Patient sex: M
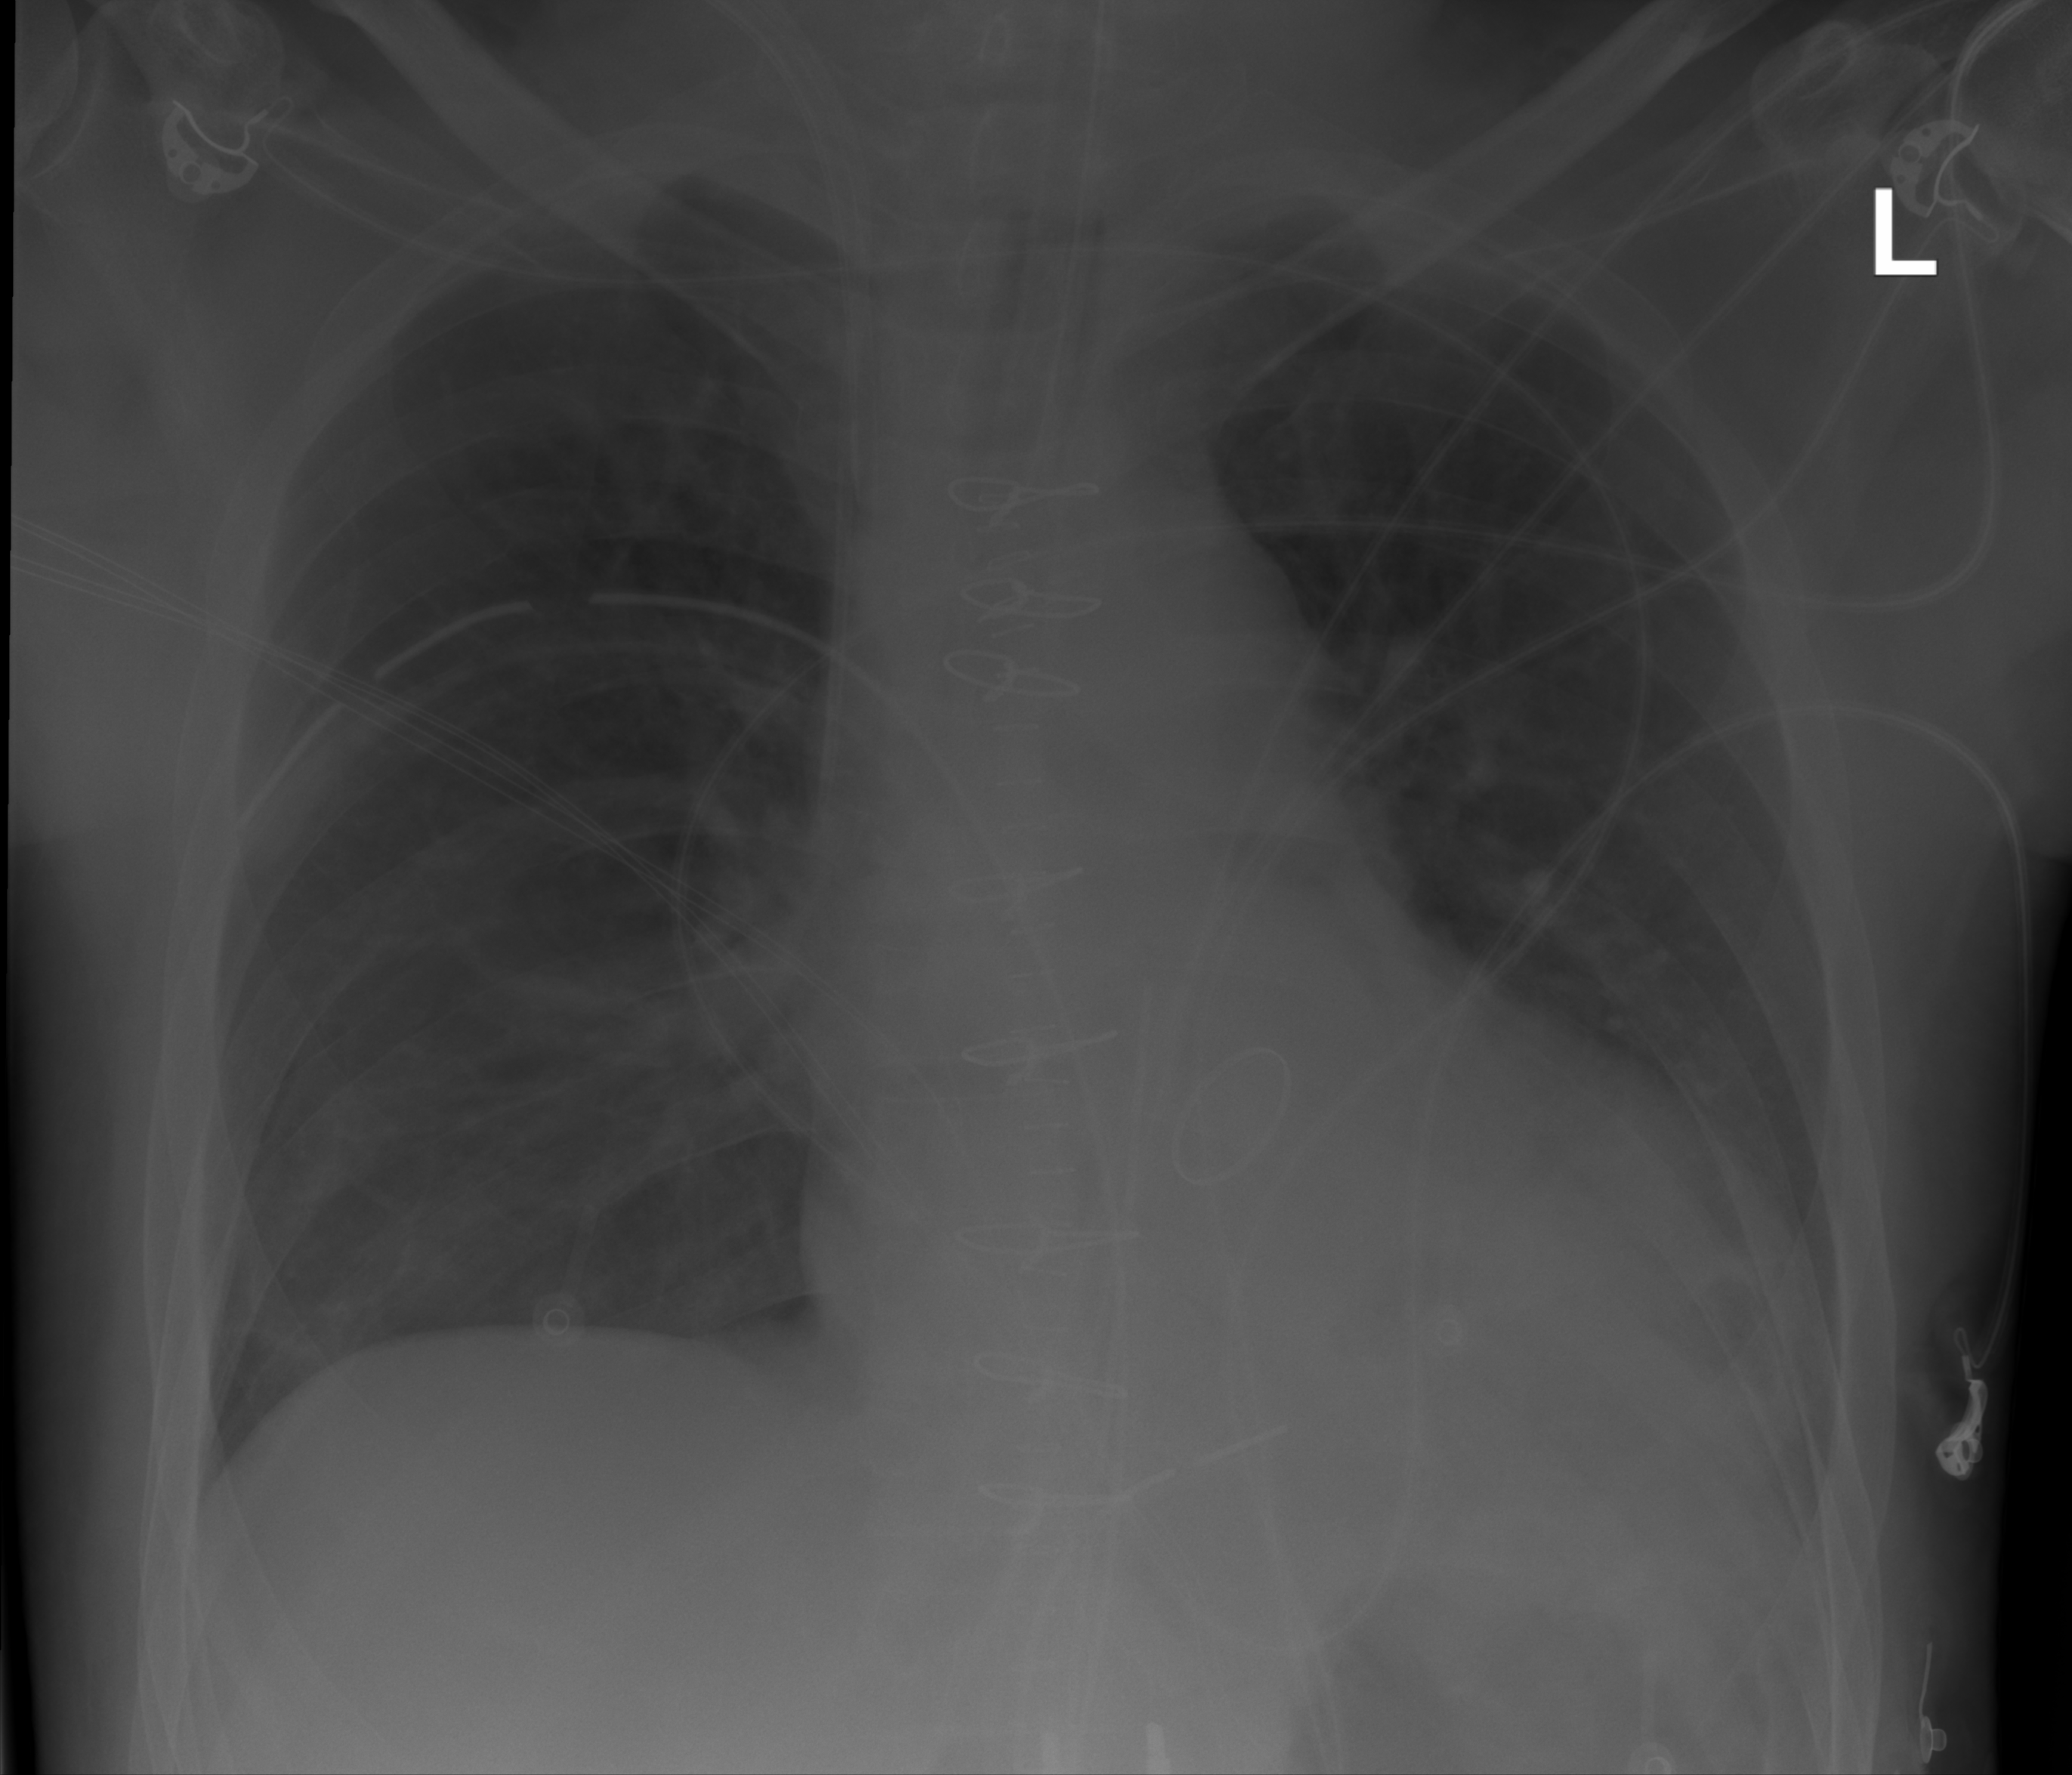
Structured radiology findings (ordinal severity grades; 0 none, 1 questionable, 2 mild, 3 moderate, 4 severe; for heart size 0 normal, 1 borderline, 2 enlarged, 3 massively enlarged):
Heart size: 2
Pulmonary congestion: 2
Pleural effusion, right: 0
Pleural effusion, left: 0
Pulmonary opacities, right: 0
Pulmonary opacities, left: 0
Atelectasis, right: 0
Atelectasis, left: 0